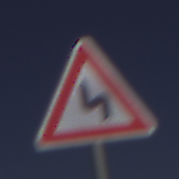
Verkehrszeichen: DoppelkurveZunaechstLinks
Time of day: MorningAfternoon
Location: Outdoor (Nature)
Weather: Clear
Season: NotSpecified
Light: Natural